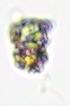
Label: Detritus